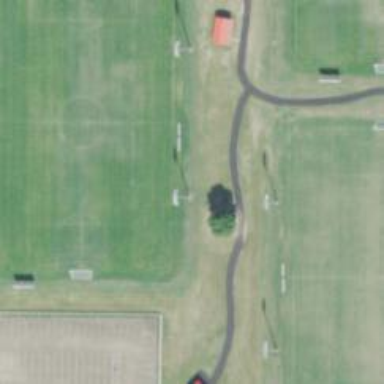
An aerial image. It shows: Soccer pitch with grass surface for leisure land.